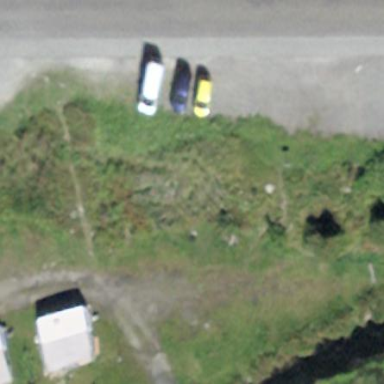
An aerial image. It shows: Gravel parking area.